Question: I need to match a 1-30 characters string containing only ascii letters and digits. It should not match at all if it isn't the entire word.
The closest I've gotten is this:
'''
([a-z0-9]{1,30}\w)
'''
But .. the results are still very off.

Examples of good matches:
- - - - - -
Examples of bad matches
- - - - - -
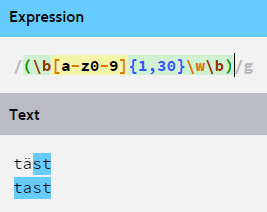
Answer: Remove '\w','' and use anchors.
'''
^[a-z0-9]{1,30}$
'''